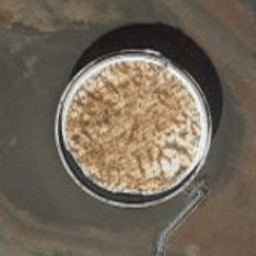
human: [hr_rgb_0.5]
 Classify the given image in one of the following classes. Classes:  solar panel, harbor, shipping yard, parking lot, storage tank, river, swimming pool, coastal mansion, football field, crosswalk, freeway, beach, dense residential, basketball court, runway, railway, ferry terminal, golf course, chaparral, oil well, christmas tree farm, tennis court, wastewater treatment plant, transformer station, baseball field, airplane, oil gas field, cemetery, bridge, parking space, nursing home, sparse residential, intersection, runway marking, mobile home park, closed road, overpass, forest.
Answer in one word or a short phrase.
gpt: storage tank